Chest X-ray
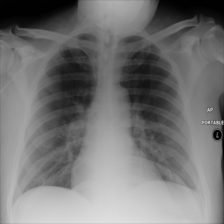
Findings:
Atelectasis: negative
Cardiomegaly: negative
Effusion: negative
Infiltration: negative
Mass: negative
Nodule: negative
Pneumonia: negative
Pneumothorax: negative
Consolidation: negative
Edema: negative
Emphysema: negative
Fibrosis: negative
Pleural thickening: negative
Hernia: negative